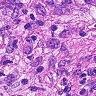
Metastatic tissue present: yes